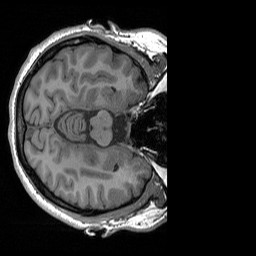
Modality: T1w
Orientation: axial
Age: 23
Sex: female
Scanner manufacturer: siemens
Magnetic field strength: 3 T
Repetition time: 1.9 s
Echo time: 0.00252 s